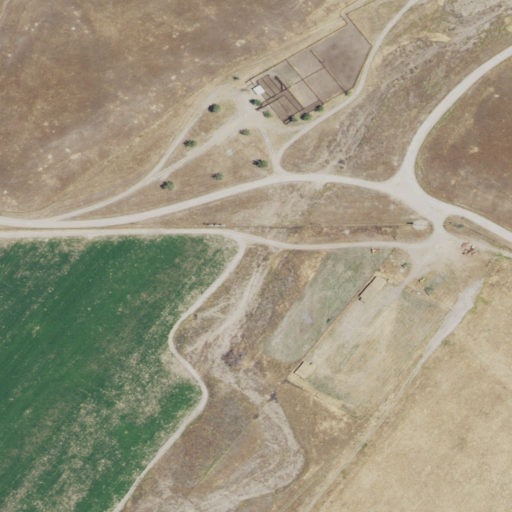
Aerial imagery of canyon in California named Holland Canyon containing grassland, cultivated crops, and open development